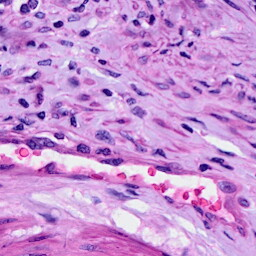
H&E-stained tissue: Cervix